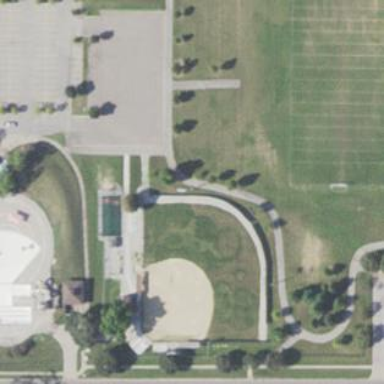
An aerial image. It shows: Softball pitch for leisure and sport activities.